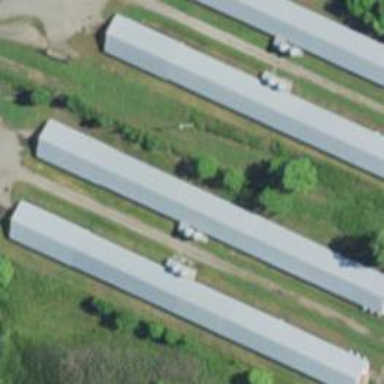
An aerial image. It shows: Farm auxiliary building.